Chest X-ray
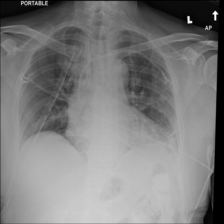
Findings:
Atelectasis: positive
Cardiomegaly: negative
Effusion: negative
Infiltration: negative
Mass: negative
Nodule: positive
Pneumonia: negative
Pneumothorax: positive
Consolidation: negative
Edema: negative
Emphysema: negative
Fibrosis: negative
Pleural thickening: negative
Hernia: negative